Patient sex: F
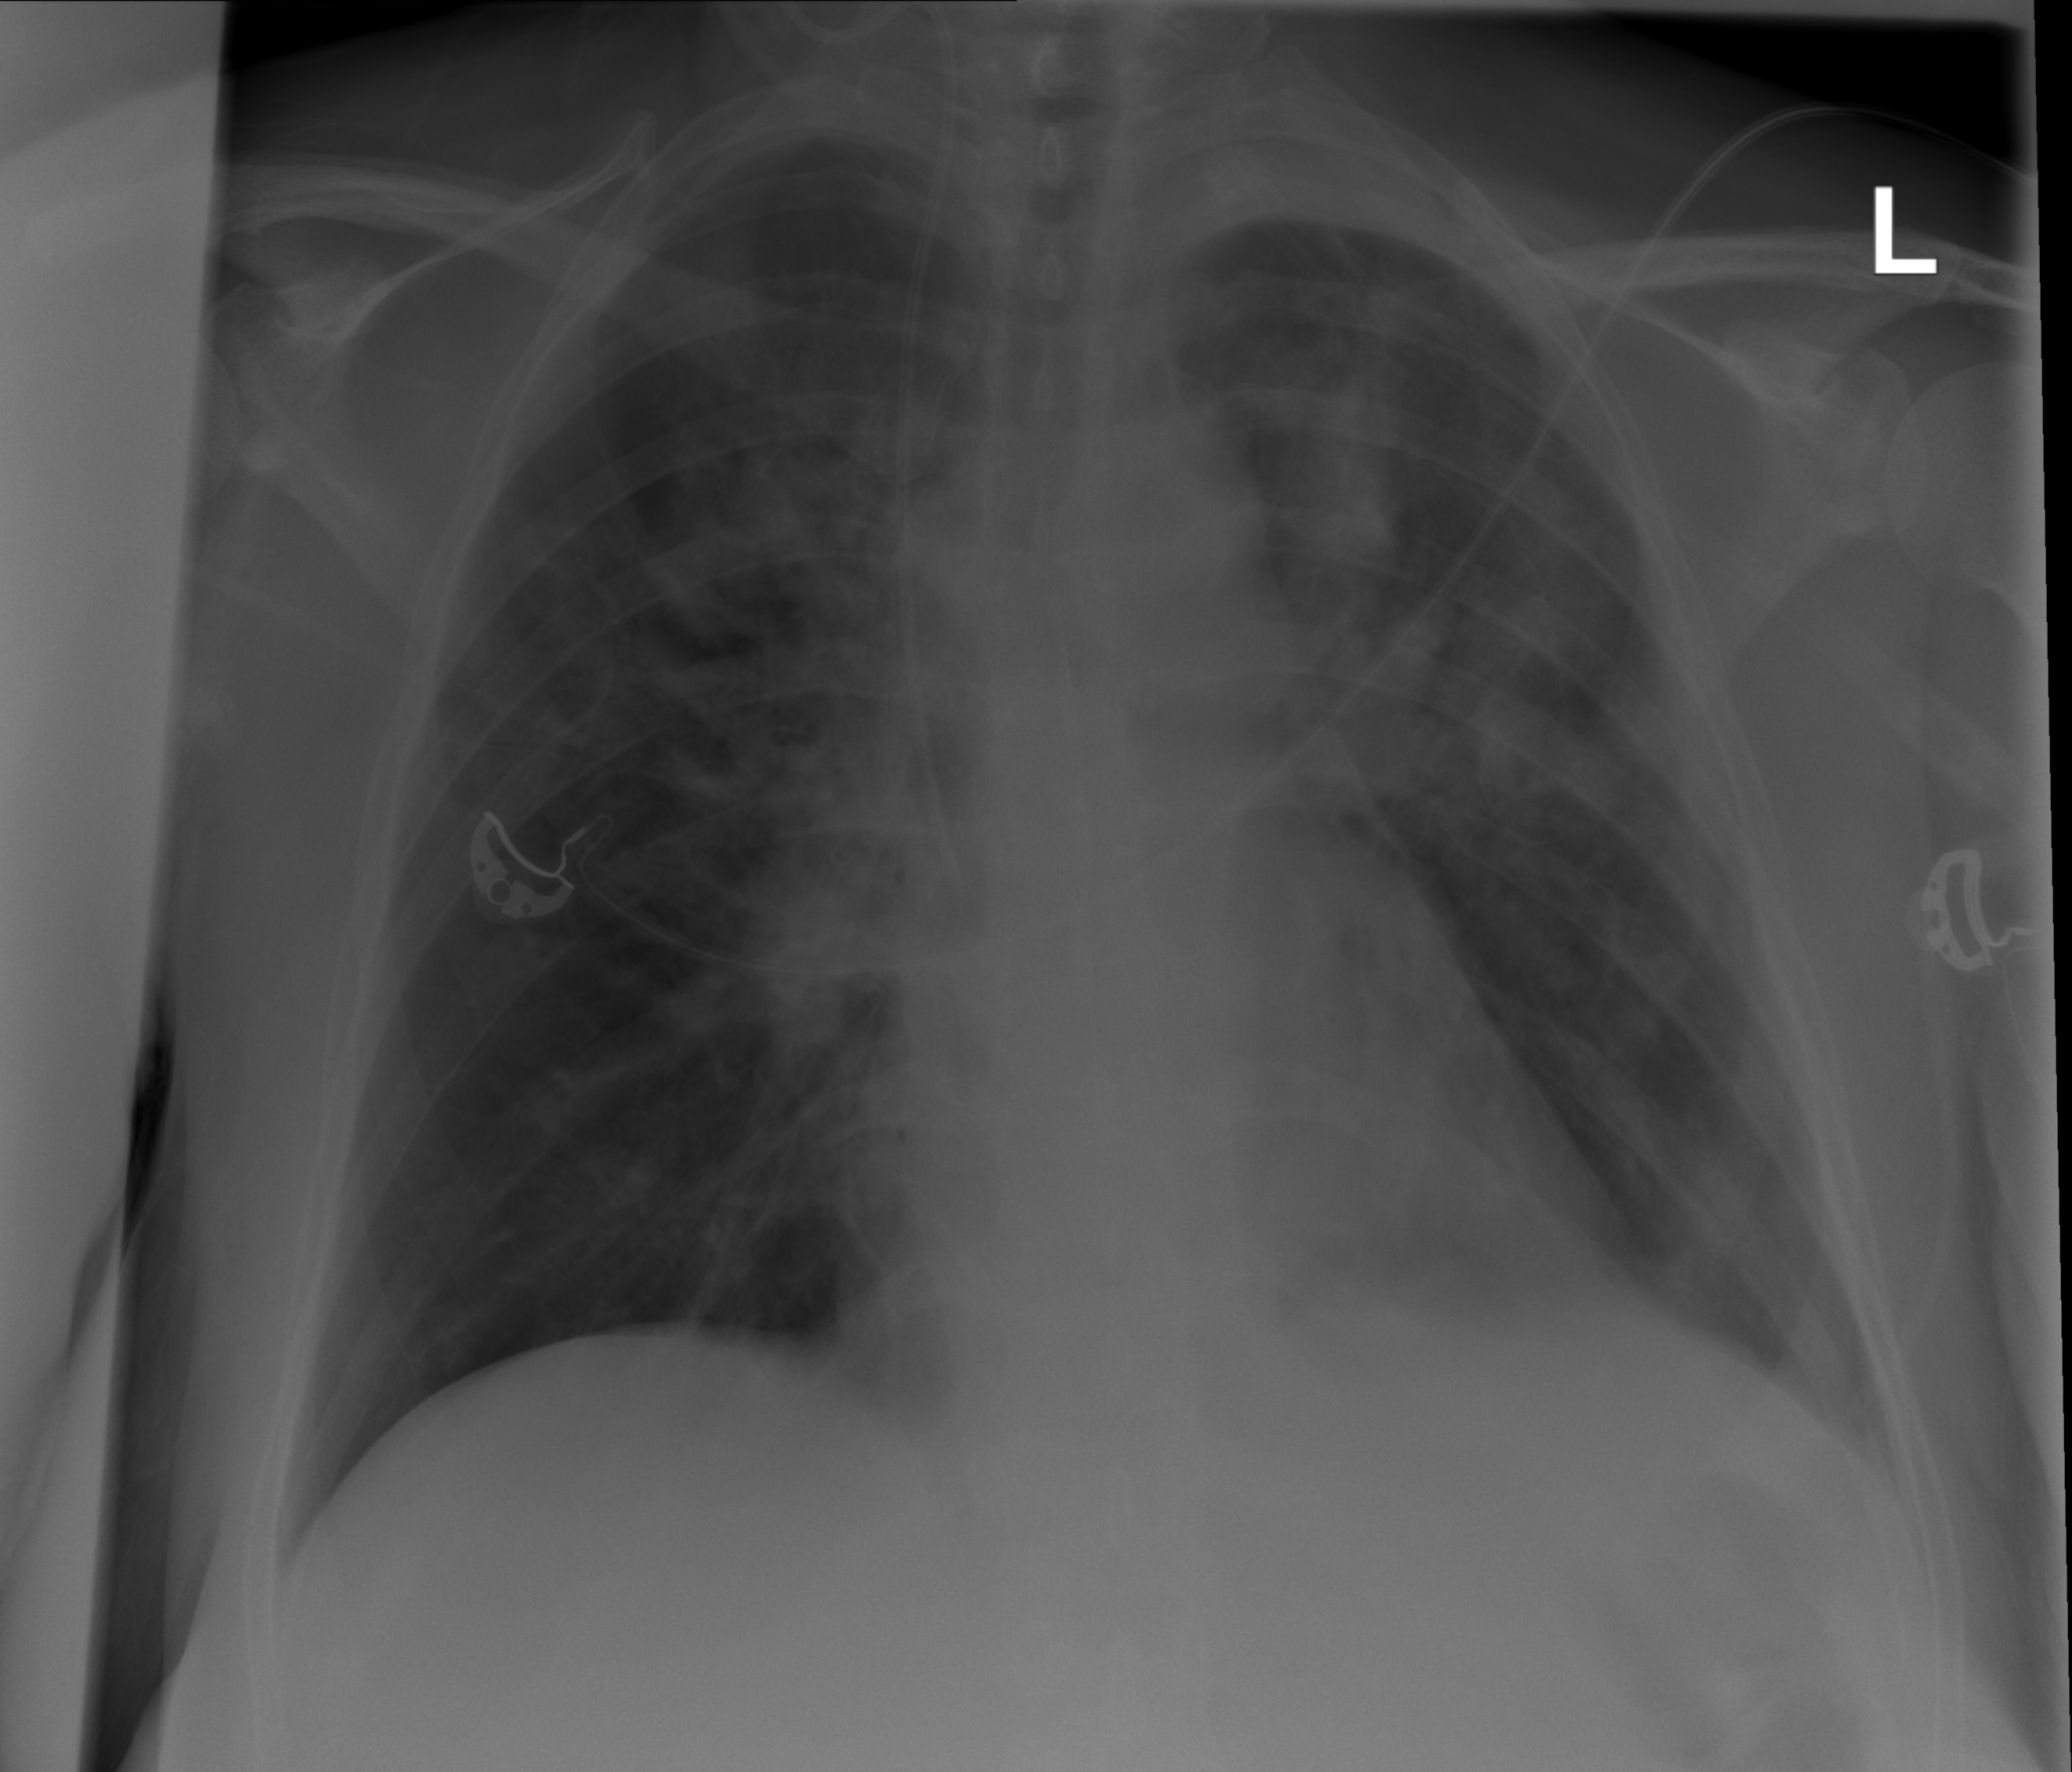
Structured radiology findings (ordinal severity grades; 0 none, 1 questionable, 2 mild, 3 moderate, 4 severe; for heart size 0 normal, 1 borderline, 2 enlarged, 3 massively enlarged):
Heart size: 0
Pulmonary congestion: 2
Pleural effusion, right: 1
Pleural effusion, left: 2
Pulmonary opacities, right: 0
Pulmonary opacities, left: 0
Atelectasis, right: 2
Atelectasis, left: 2